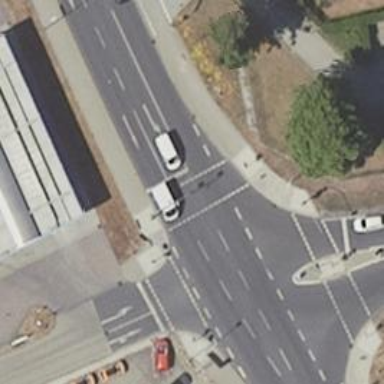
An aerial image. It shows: Road crossing with traffic signals.